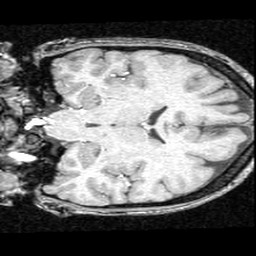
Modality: T1w
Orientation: coronal
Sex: female
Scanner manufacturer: ge
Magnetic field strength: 1.5 T
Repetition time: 21 s
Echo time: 0.008 s